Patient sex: M
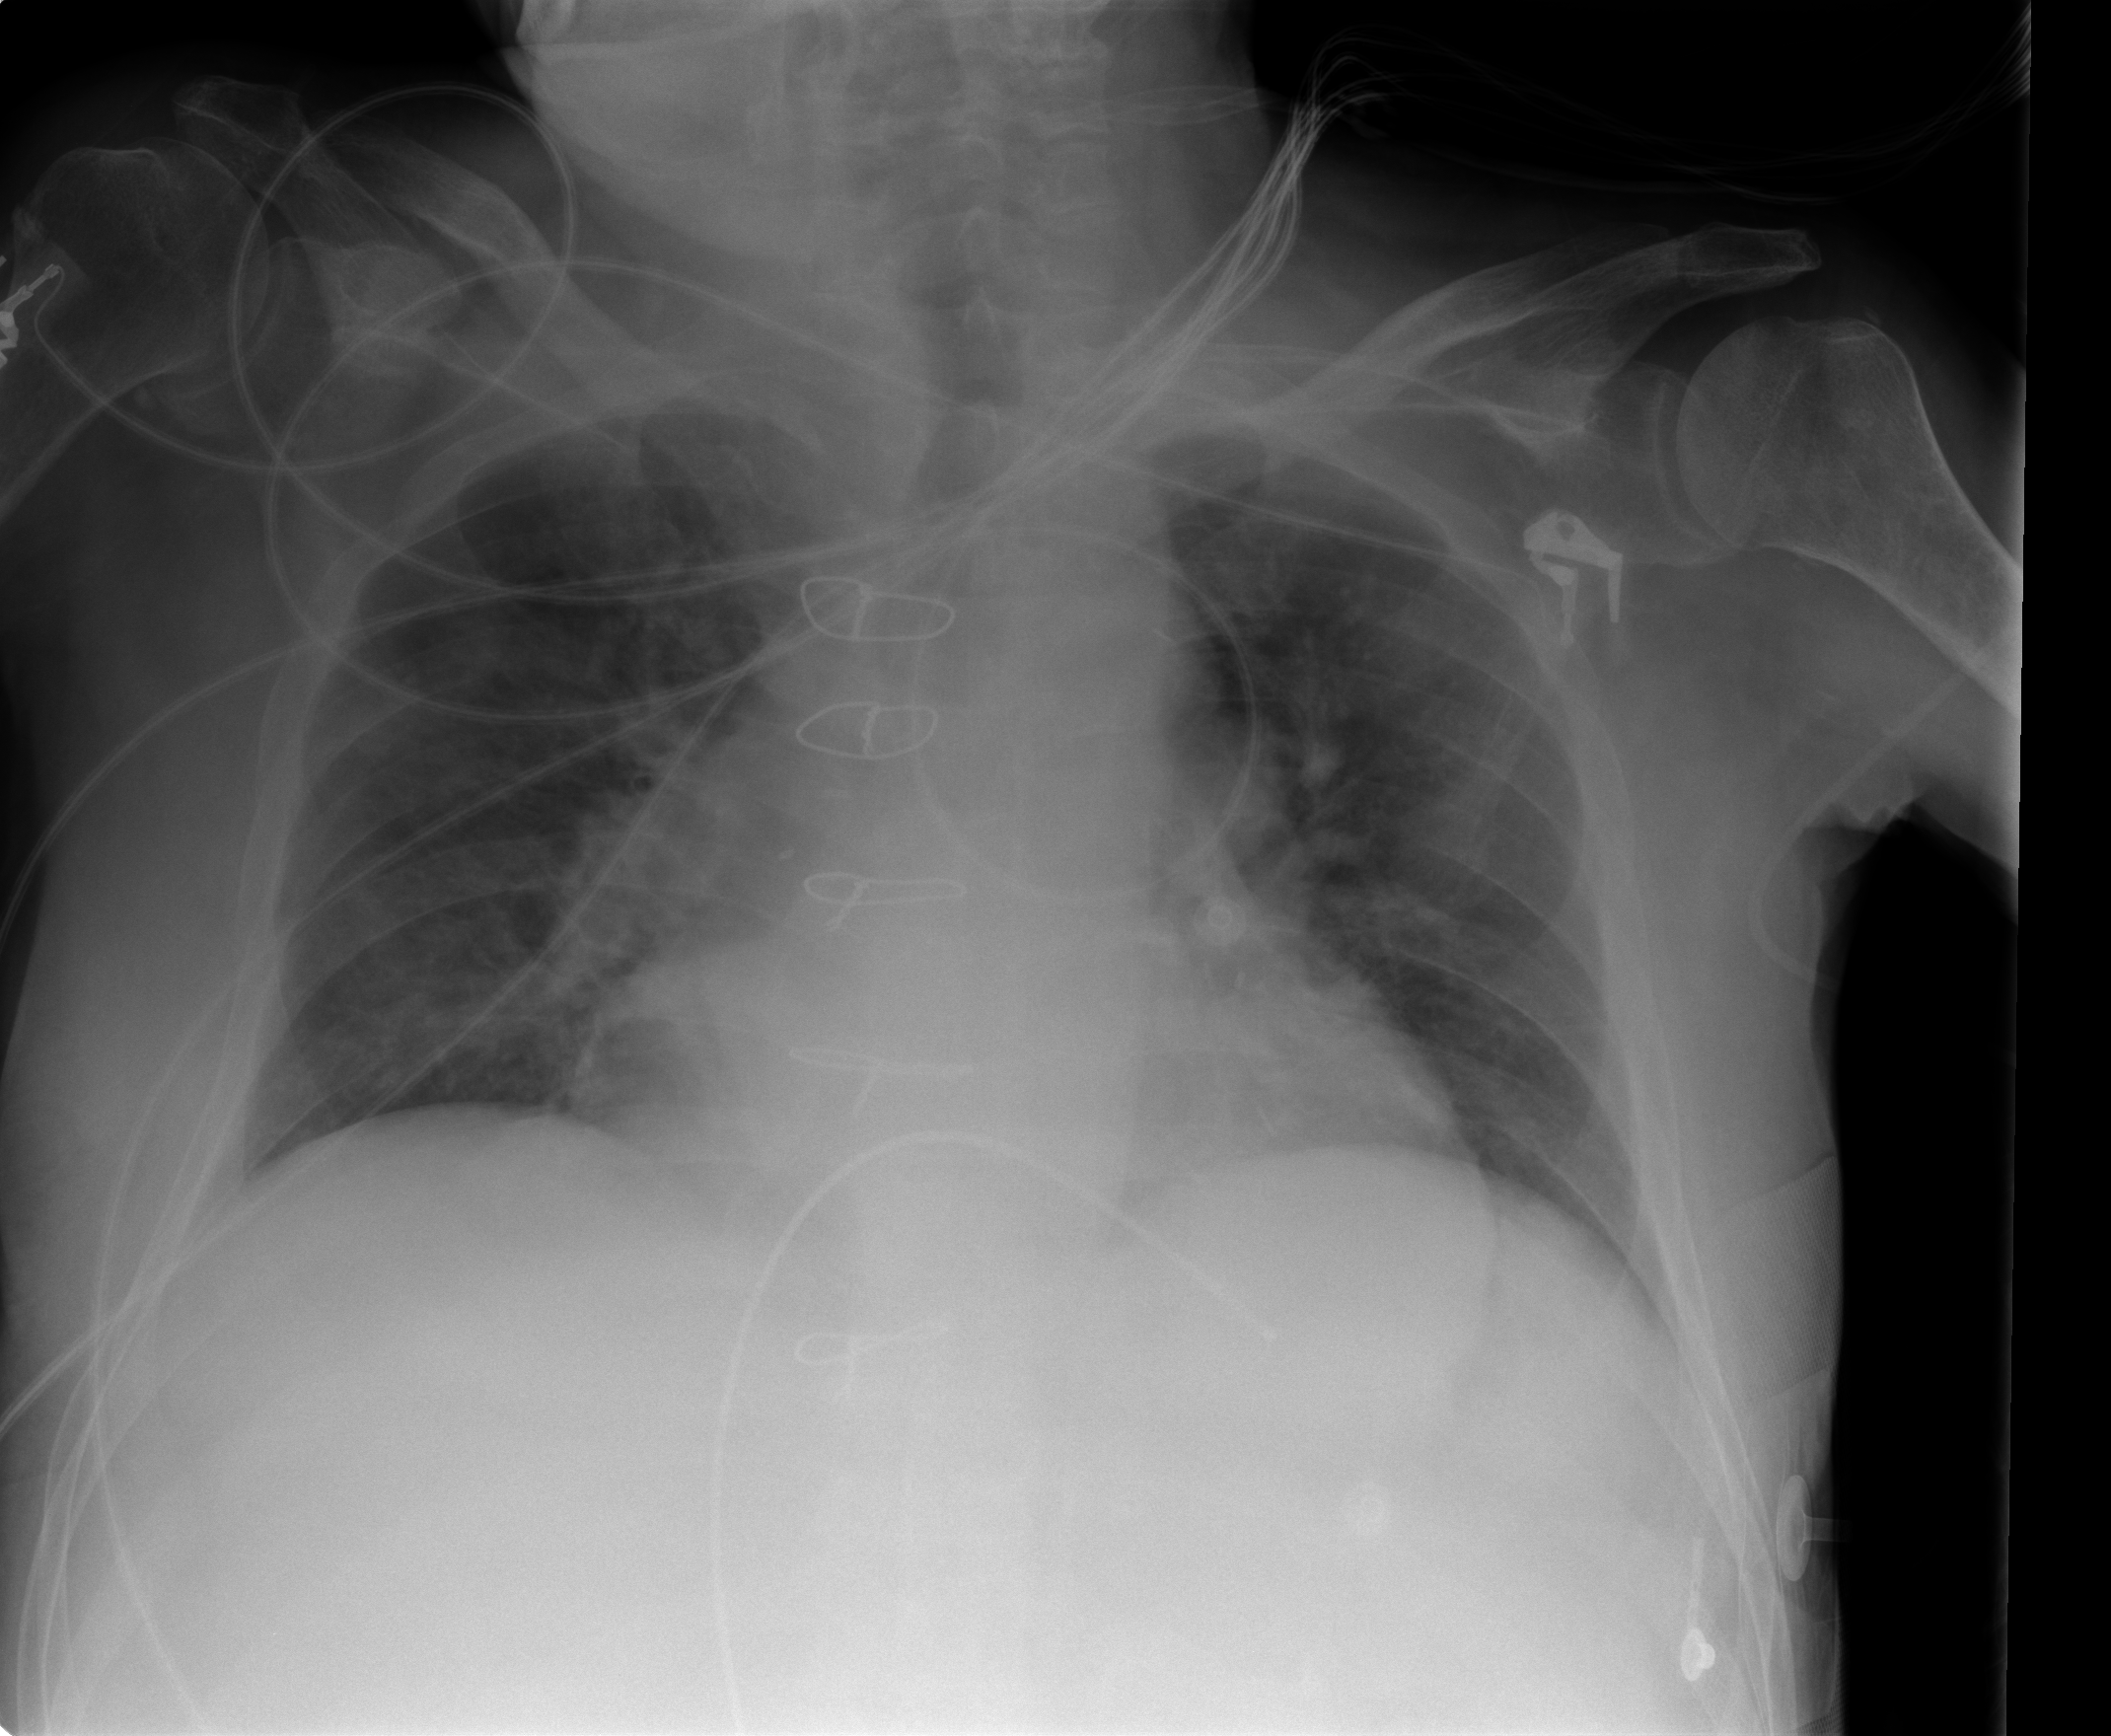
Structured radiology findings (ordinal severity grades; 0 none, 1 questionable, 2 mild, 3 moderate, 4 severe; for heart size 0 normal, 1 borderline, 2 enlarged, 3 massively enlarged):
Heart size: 1
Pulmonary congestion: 2
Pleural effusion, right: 0
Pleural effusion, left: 0
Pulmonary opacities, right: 1
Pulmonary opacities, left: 1
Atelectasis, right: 2
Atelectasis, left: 2